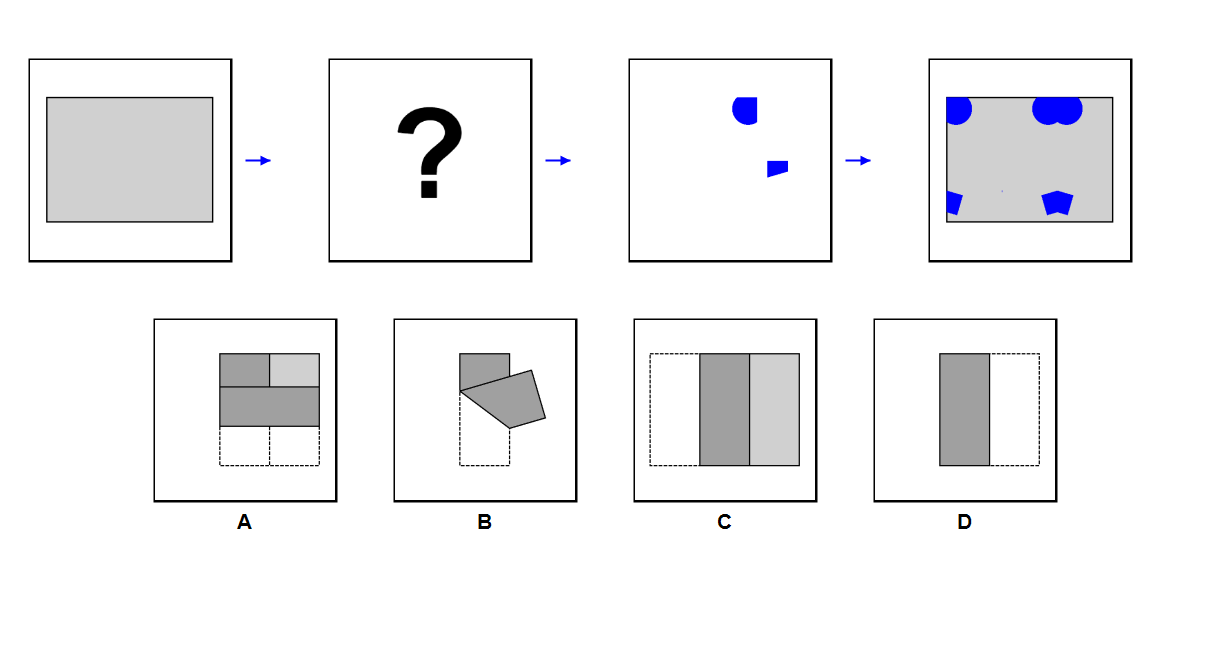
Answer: A